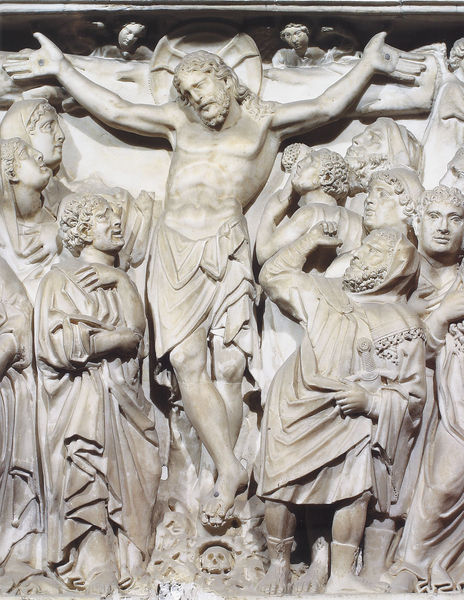
Titel: Kanzel
Künstler: Niccolò Pisano
Standort: Pisa, Baptisterium (EU - I - Toskana)
Schlagwörter: mann, schatten, weiß, frauen, menschen, brust, grau, licht, marmor, männer, tuch, bart, arme, falten, schädel, stein, tod, trauer, haare, locken, engel, relief, weis, figuren, soldaten, bronze, lendentuch, kreuz, weinen, heiligenschein, sandstein, christus, jesus, kreuzigung, leiden, maria, totenschädel, zorn, schwamm, blei, christe